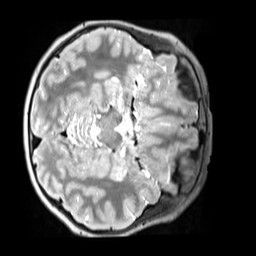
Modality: T2w
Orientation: axial
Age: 10
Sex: male
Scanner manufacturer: siemens
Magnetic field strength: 3 T
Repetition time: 3.2 s
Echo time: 0.408 s